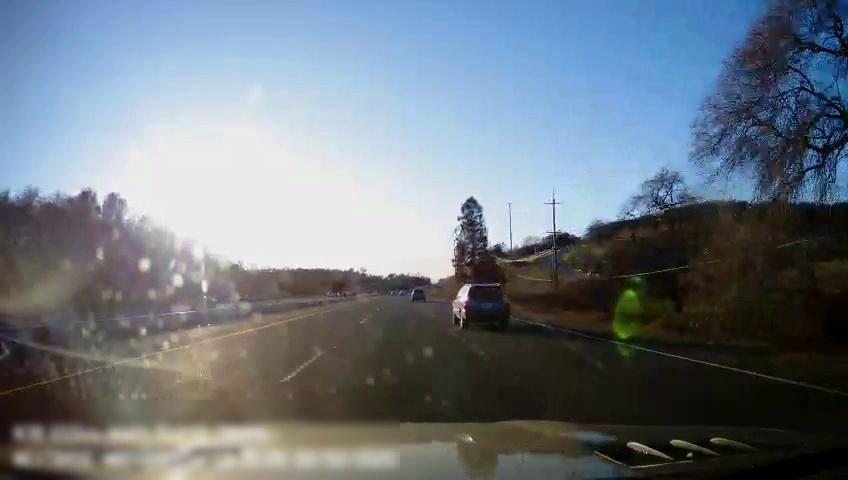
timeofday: Day
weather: Sunny
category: Drivable Space
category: Drivable Space
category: Vehicles | Car
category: Vehicles | Car
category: Vehicles | Car
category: Lanes | Alternate Lane
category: Lanes | Current Lane
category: Lanes | Current Lane
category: Lanes | Alternate Lane